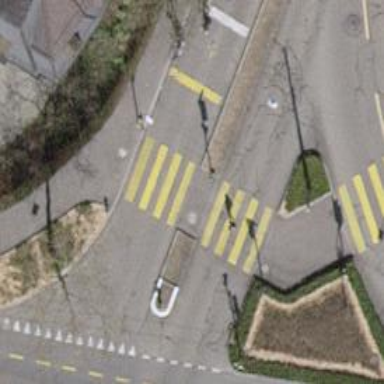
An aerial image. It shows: Road crossing with traffic signals and island.